Interaction volume radius: 5 \u00c5
Interaction volume height: 20 \u00c5
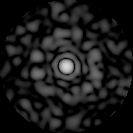
Disorder parameter: 0.836